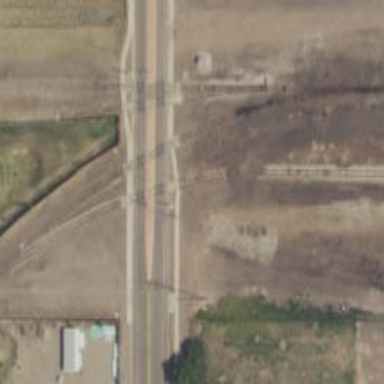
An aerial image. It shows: Crossing for the railway.